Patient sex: F
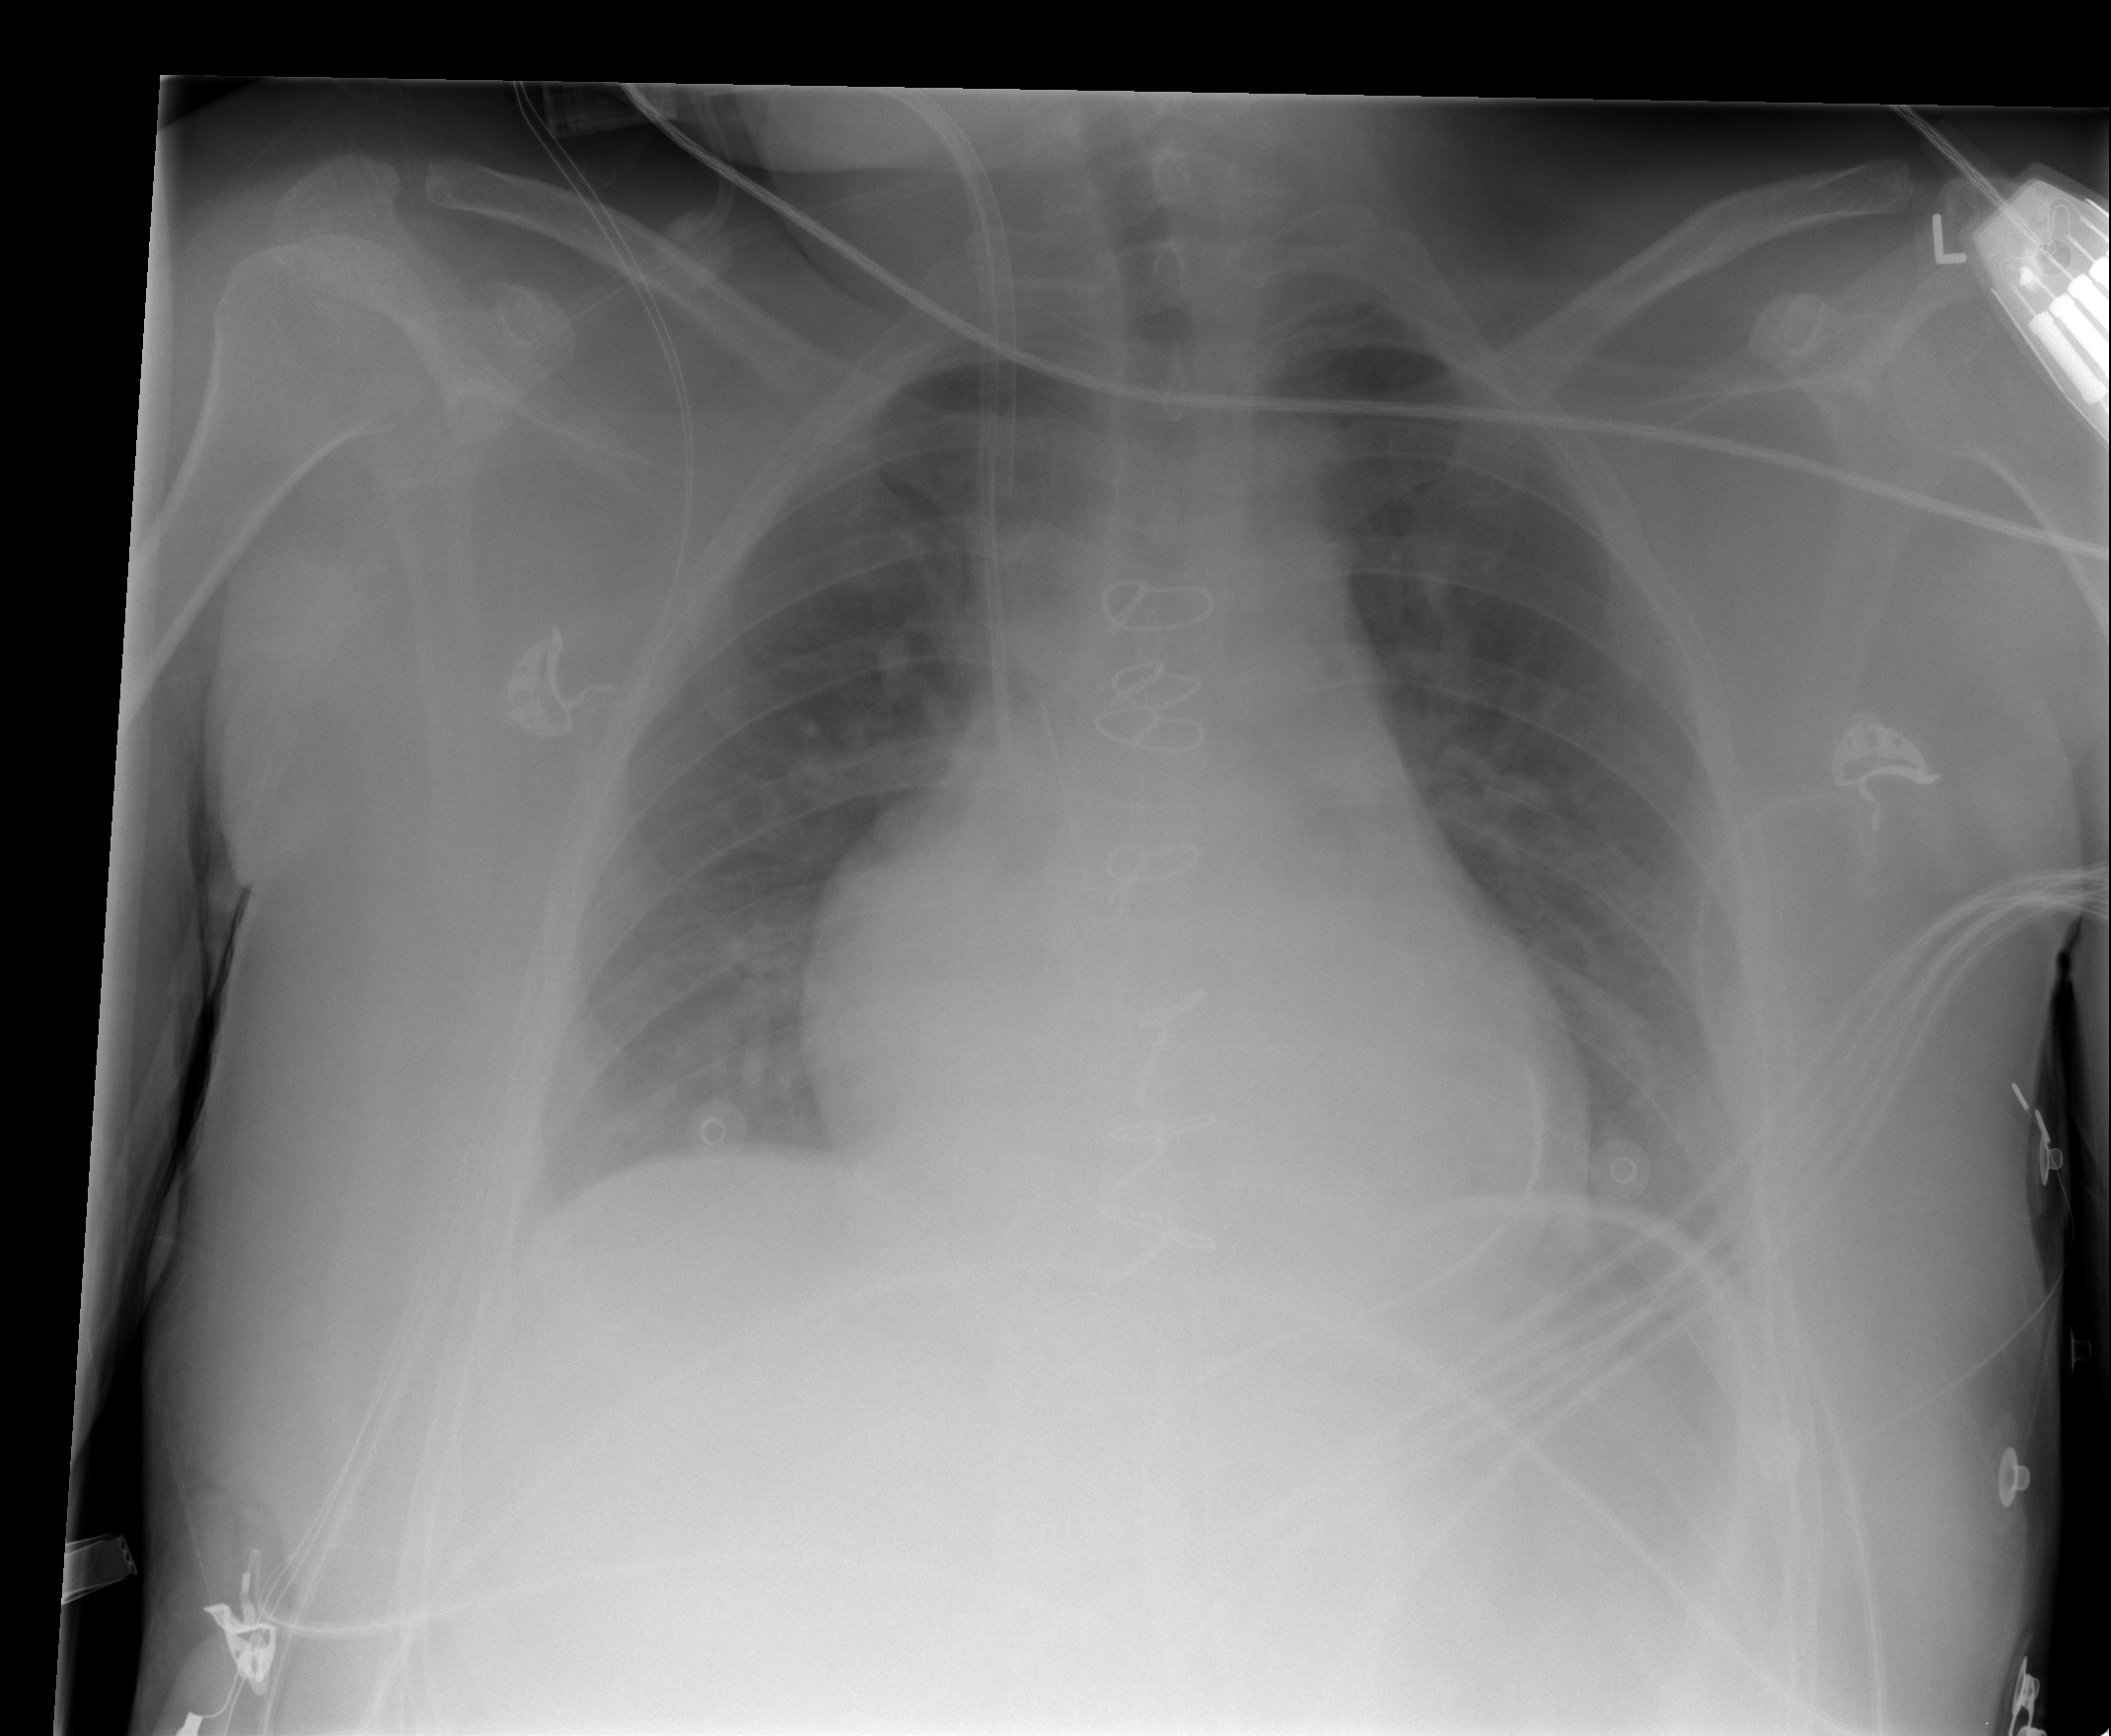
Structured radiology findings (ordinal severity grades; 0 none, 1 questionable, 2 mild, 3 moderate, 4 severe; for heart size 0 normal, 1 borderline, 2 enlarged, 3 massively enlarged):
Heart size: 2
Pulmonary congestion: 0
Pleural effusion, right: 0
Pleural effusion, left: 0
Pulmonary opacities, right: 2
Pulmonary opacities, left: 1
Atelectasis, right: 2
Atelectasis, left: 1